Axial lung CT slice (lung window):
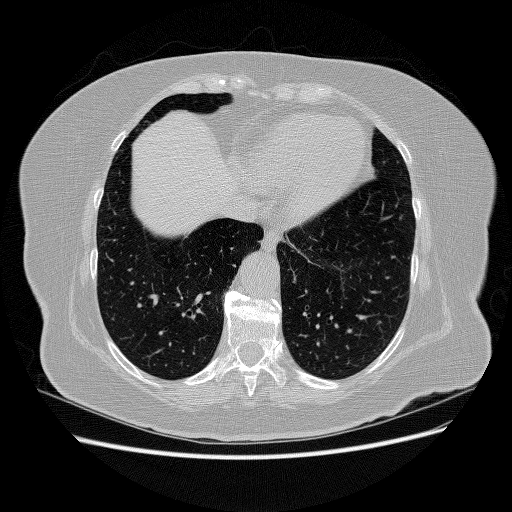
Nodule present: no